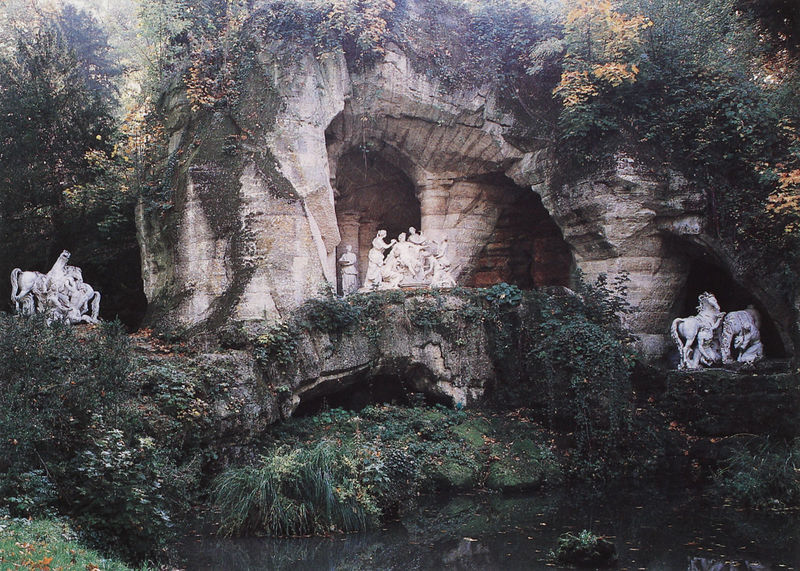
Titel: Versailles, Gartenanlage
Künstler: André Le Nôtre
Standort: Versailles (EU - F)
Schlagwörter: blätter, felsen, gestein, laub, wasser, weiß, bäume, fluss, frauen, grün, menschen, see, teich, blumen, hell, licht, marmor, säule, anlage, gras, park, tiere, stein, steine, bach, natur, brücke, busch, büsche, gebüsch, sträucher, frau kind, pflanzen, höhle, brunnen, pferd, pferde, reiter, garten, ranken, statue, bogen, fels, mauer, massiv, figuren, wild, arch, fight, people, white, green, group, woman, flowers, gruppen, foto, ruine, skulpturen, efeu, statuen, romantisch, tümpel, cliff, horses, man, mythology, rock, grotte, lake, sun, trees, grass, plants, ruins, romanticism, waser, sculpture, rural, statues, bush, horse, fish, leaf, cave, vegetation, moss, mann männer, vine, woods, sculptures, cafe, romatnik, grotto, cove, nymphäon, steinskulpturen, lily pads, auer#landschaft, water rock, rabridge, sculputres, groupings, grottoes